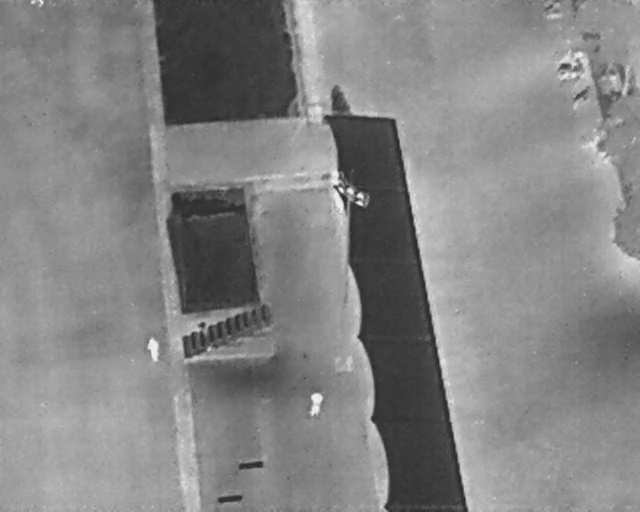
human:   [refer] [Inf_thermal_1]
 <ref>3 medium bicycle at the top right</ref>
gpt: <box>[[85, 0, 87, 4, 2], [87, 10, 90, 16, 2], [89, 16, 92, 21, 140]]</box>

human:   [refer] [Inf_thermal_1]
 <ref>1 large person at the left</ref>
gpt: <box>[[21, 66, 26, 69, 2]]</box>